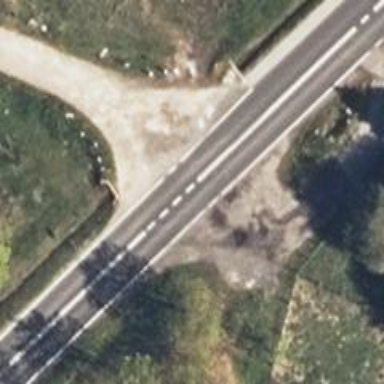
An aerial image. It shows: Primary road with asphalt surface.